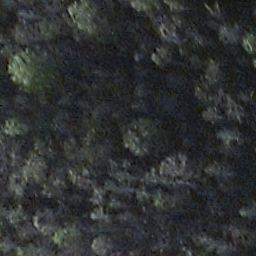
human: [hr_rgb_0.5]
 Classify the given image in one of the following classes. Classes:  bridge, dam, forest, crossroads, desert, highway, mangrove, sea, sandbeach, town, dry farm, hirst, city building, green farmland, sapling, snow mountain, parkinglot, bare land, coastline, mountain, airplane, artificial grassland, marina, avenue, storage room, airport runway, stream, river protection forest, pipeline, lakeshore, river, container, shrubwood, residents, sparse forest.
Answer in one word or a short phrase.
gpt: shrubwood